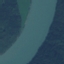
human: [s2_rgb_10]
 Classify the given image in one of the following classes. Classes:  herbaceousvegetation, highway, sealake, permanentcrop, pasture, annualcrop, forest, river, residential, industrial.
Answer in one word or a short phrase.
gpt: River